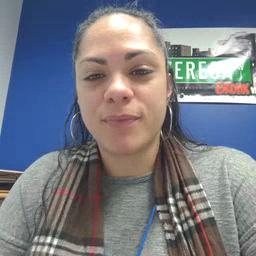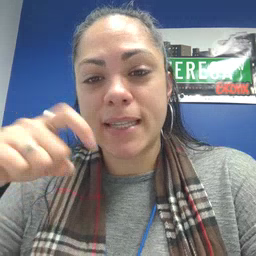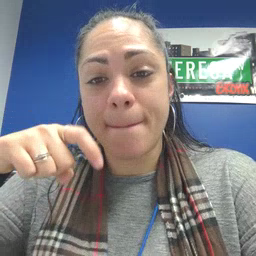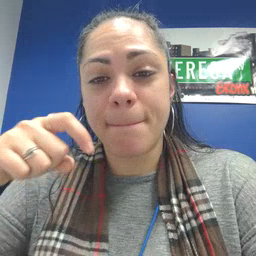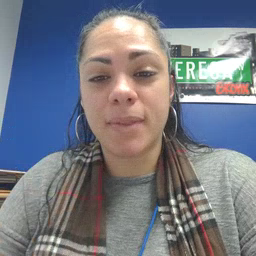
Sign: time